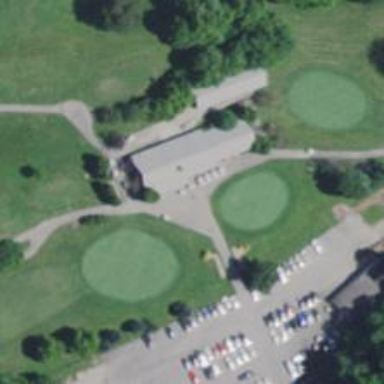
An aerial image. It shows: Golf cartpath that is also road path.